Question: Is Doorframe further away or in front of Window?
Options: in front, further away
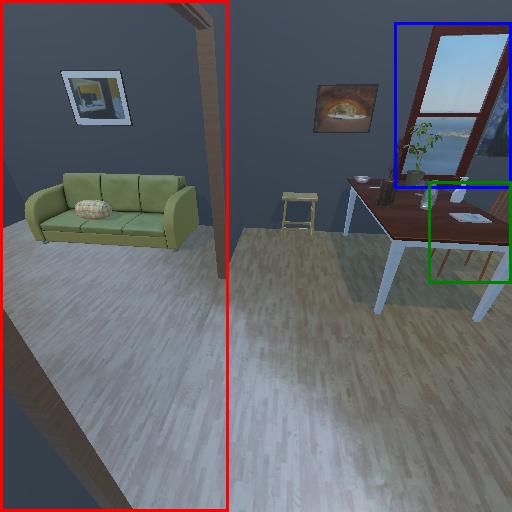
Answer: in front